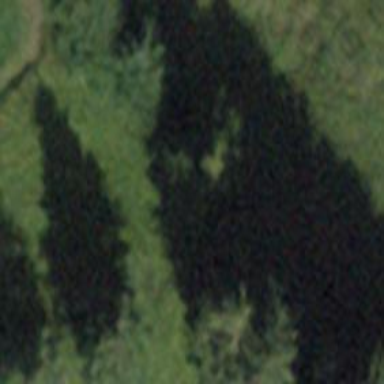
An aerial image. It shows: Row of trees in natural setting.